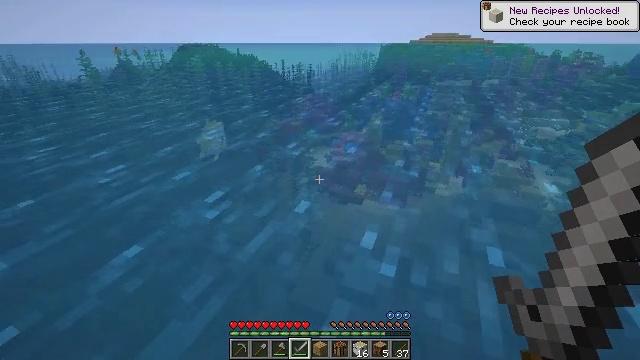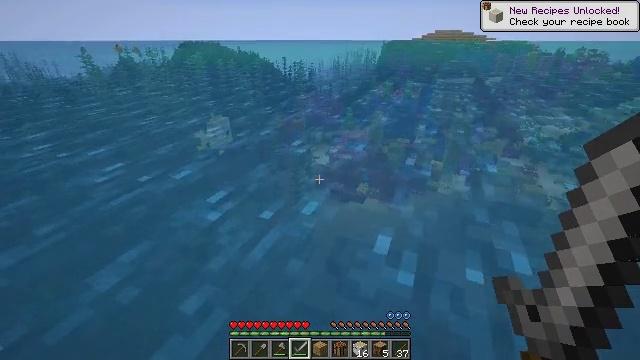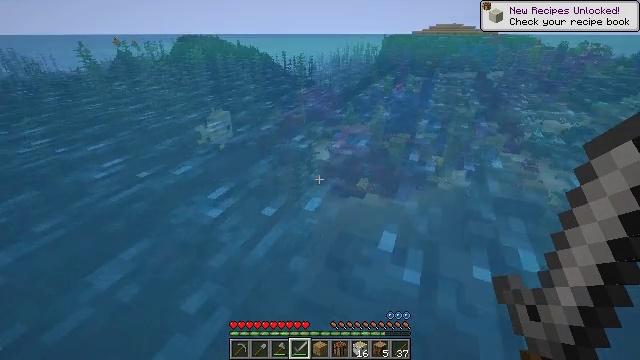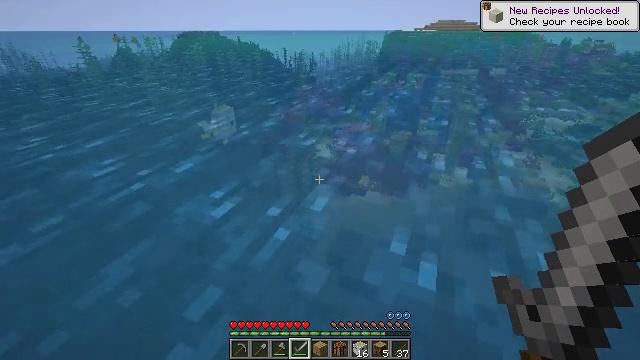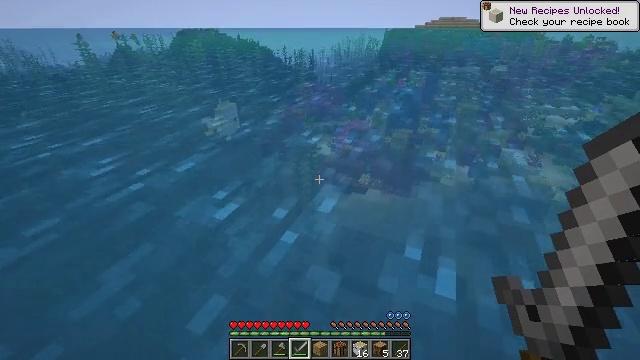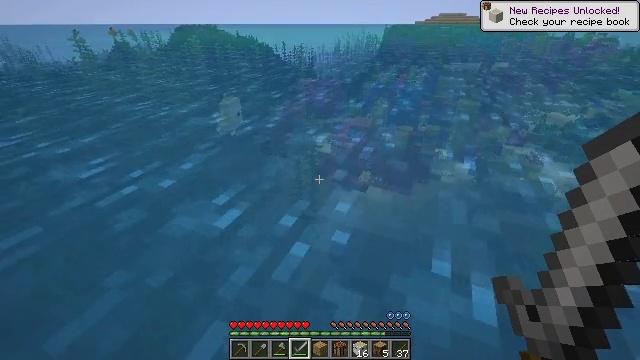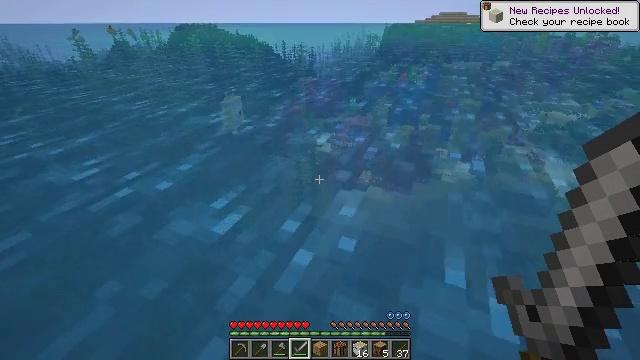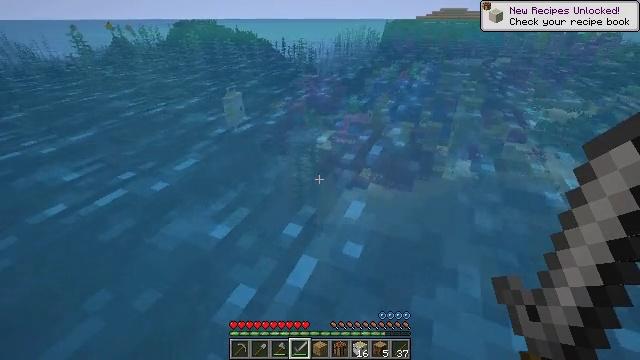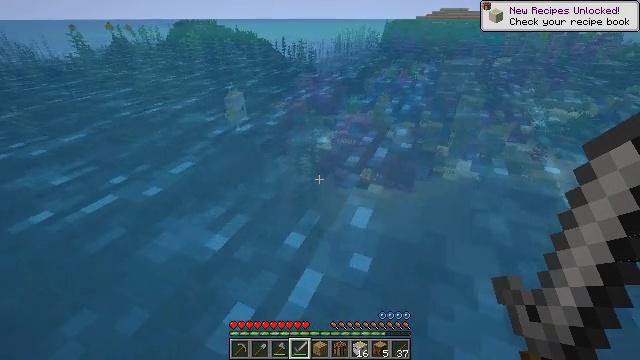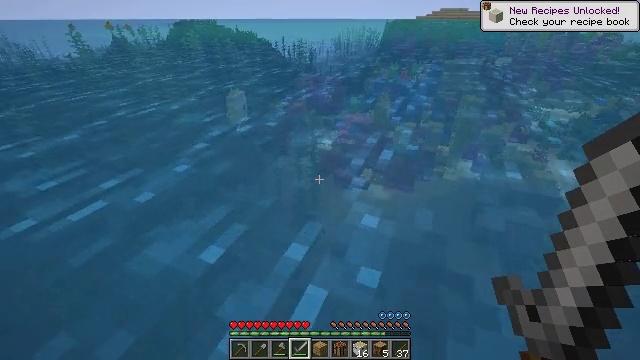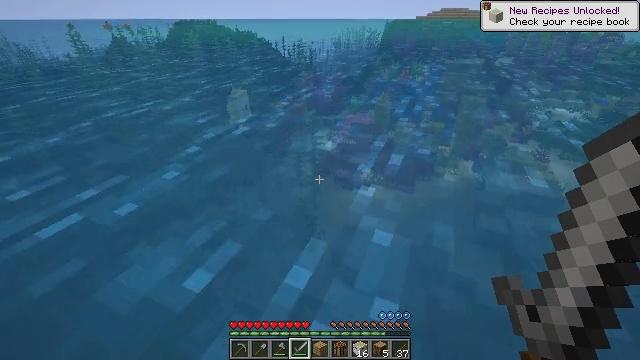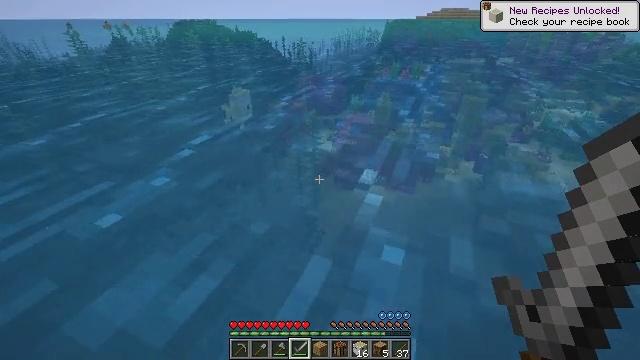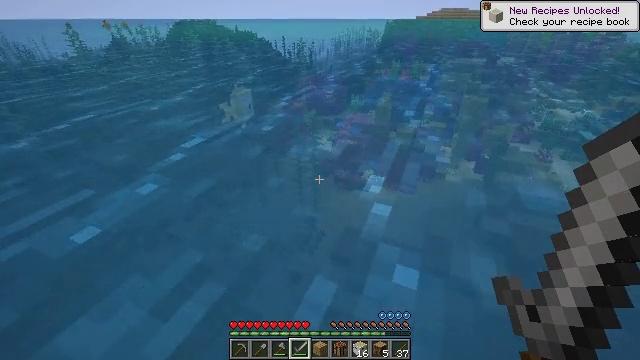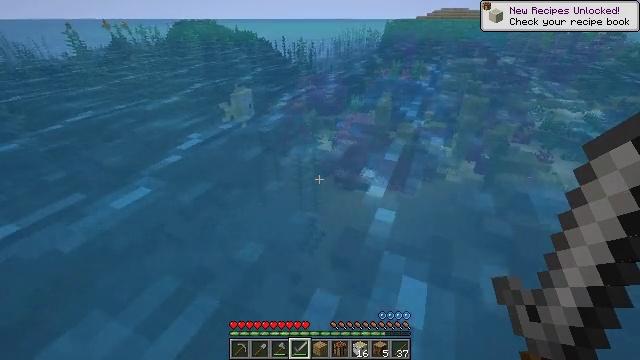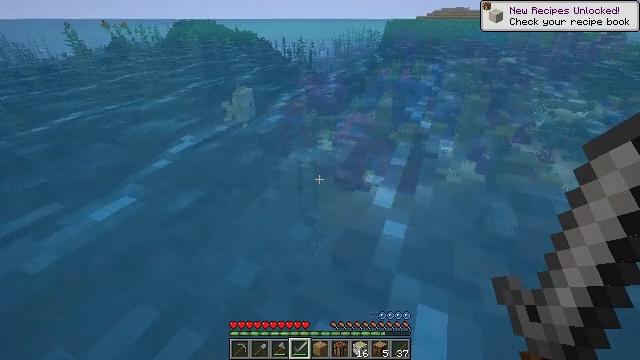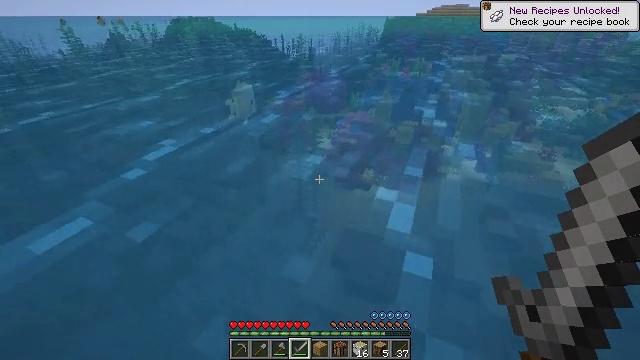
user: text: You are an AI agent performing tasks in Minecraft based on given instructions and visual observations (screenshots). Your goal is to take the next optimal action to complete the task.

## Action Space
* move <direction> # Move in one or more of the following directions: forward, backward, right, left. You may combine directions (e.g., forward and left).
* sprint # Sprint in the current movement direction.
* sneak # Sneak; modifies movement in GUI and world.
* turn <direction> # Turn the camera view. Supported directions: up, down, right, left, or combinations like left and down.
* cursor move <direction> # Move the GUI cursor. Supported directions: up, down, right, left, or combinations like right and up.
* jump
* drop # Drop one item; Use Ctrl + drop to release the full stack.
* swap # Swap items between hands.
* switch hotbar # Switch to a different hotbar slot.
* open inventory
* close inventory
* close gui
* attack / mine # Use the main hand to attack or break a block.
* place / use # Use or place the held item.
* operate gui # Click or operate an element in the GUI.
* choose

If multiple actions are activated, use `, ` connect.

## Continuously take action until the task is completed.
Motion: motion action
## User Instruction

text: Catch and kill the tropical fish.
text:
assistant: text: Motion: move forward and move left
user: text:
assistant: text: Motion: move forward and move left, turn down
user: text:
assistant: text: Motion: move forward and move left
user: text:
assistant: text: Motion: move forward
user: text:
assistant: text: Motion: move forward
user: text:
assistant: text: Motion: move forward
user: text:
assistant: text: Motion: move forward
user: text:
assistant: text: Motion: move forward
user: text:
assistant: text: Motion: move forward
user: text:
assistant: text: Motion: move forward
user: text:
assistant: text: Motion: move forward
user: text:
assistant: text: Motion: move forward
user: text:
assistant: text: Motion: move forward
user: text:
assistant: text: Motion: move forward
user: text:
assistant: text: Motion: move forward
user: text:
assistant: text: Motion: move forward, turn down
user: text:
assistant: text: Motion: move forward, turn down
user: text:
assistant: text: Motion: move forward, turn down
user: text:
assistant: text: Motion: move forward, turn down
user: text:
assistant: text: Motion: move forward, turn down
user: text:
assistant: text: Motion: move forward, turn down
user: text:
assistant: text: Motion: move forward
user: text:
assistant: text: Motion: move forward
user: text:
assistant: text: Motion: move forward
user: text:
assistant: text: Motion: move forward
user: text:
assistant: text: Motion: move forward
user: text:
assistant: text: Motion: move forward, turn up
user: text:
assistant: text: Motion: move forward, turn up
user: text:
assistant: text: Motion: move forward, turn left and up
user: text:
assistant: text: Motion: move forward, turn left and up